Aerial crown-view tile of a tropical tree (Barro Colorado Island, Panama), acquired 20241014:
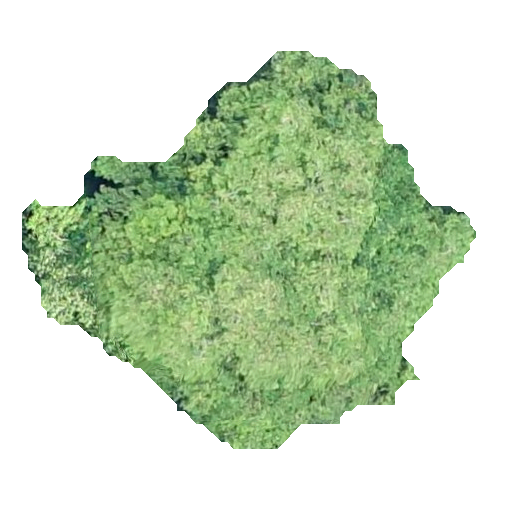
Species: Guapira myrtiflora
GBIF accepted scientific name: Guapira myrtiflora
Crown area: 171.997 m²